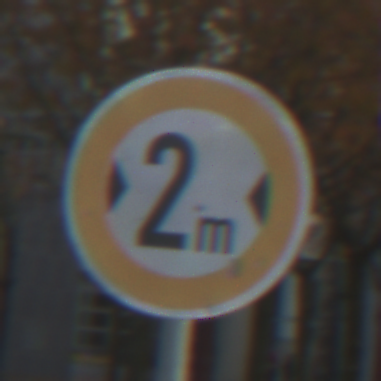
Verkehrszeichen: TatsaechlicheBreite2
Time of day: MorningAfternoon
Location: Outdoor (Suburban)
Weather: PartlyCloudy
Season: NotSpecified
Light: Natural